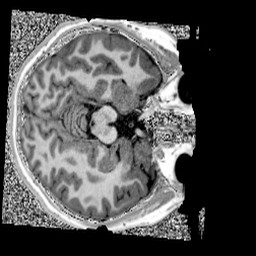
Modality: UNIT1
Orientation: axial
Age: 11
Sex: female
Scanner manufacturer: siemens
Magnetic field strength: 3 T
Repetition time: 4 s
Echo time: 0.00299 s